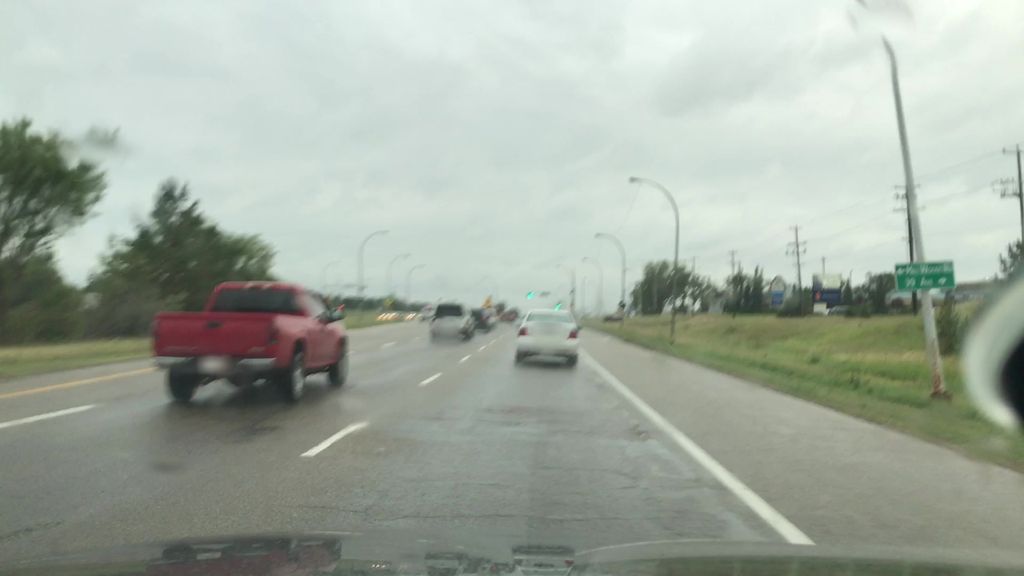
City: edmonton